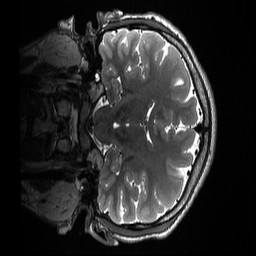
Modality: T2w
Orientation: coronal
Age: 20
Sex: male